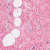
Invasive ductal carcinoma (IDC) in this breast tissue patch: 0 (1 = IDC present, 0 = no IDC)